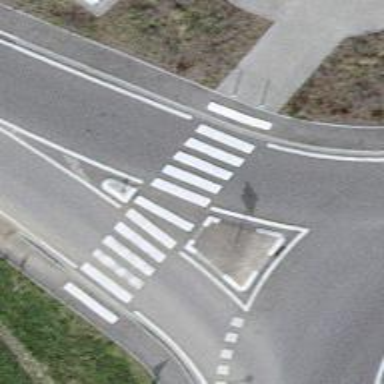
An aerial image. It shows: Uncontrolled zebra crossing with central island.